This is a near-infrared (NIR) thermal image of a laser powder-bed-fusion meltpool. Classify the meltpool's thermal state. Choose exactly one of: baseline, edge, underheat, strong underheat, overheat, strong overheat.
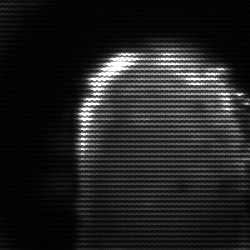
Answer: baseline